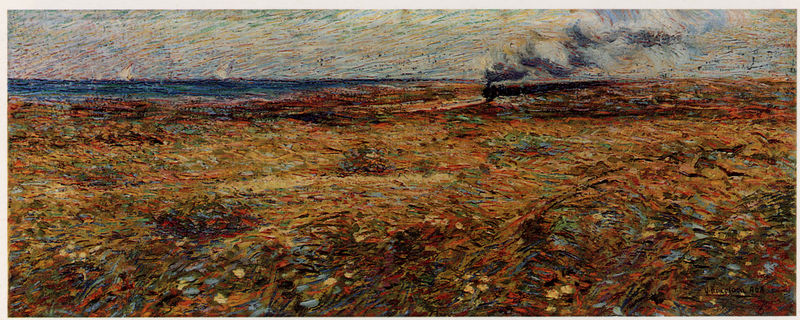
Titel: Treno che passa
Künstler: Umberto Boccioni
Standort: Lugano
Institution: Museo Civico di Belle Arti
Schlagwörter: blau, blätter, gemälde, himmel, laub, meer, wasser, weiß, wolken, gelb, grün, impressionismus, landschaft, ocker, see, ufer, blumen, braun, bunt, grau, hintergrund, orange, schwarz, blüte, blüten, gras, haus, rasen, rot, wiese, wolke, rahmen, feld, felder, horizont, hügel, natur, strauch, wind, gebüsch, gewässer, pastos, qualm, rauch, sträucher, wiesen, blatt, pflanze, pflanzen, boot, boote, hellblau, aussicht, farbig, küste, schiff, schiffe, segel, segelboot, segelschiffe, sommer, strand, wellen, divisionismus, pointilismus, segelschiff, ernte, getreide, dünen, farben, modern, zug, violett, linien, herbst, van gogh, dampf, querformat, sturm, turner, unwetter, wild, monet, blumenwiese, frühling, striche, segelboote, ozean, segeln, panorama, maschine, gogh, technik, tupfen, quer, niederländisch, tupfer, pinselstrich, fahren, hügelig, bahn, eisenbahn, lok, lokomotive, seurat, dampflok, dampflokomotive, gleis, gleise, lock, signac, wagons, rauchwolke, format, graß, getupft, fahrt, pointillismus, pointilistisch, fortschritt, dampflock, himmer, eisenbahnzug, siganc, uffer, statd, waggons, chiffe, horzont, feurig, schoffe, flirrend, dampfzug, dühnen, damflok, dampfeisenbahn, wirbelsturm, bootes, dapflok, segelbotte, #wolken, winzig!, einenbahn, bnatur, lndshcaft